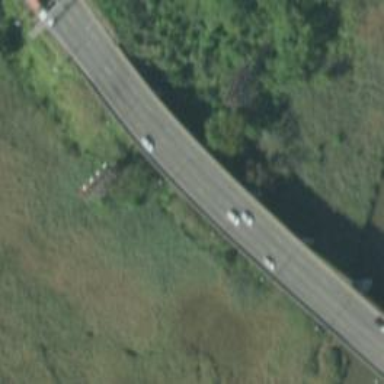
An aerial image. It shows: Urban freeway bridge over motorway.